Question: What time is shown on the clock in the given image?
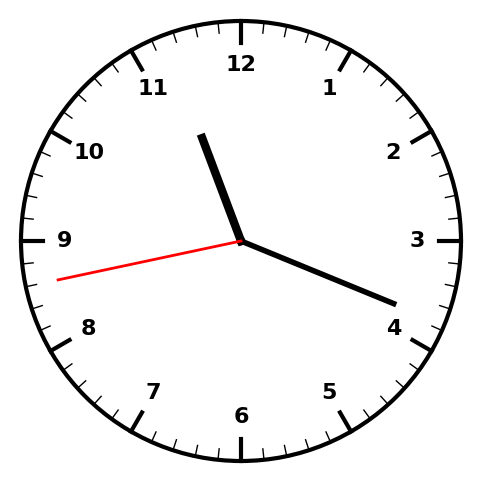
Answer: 11:18:43